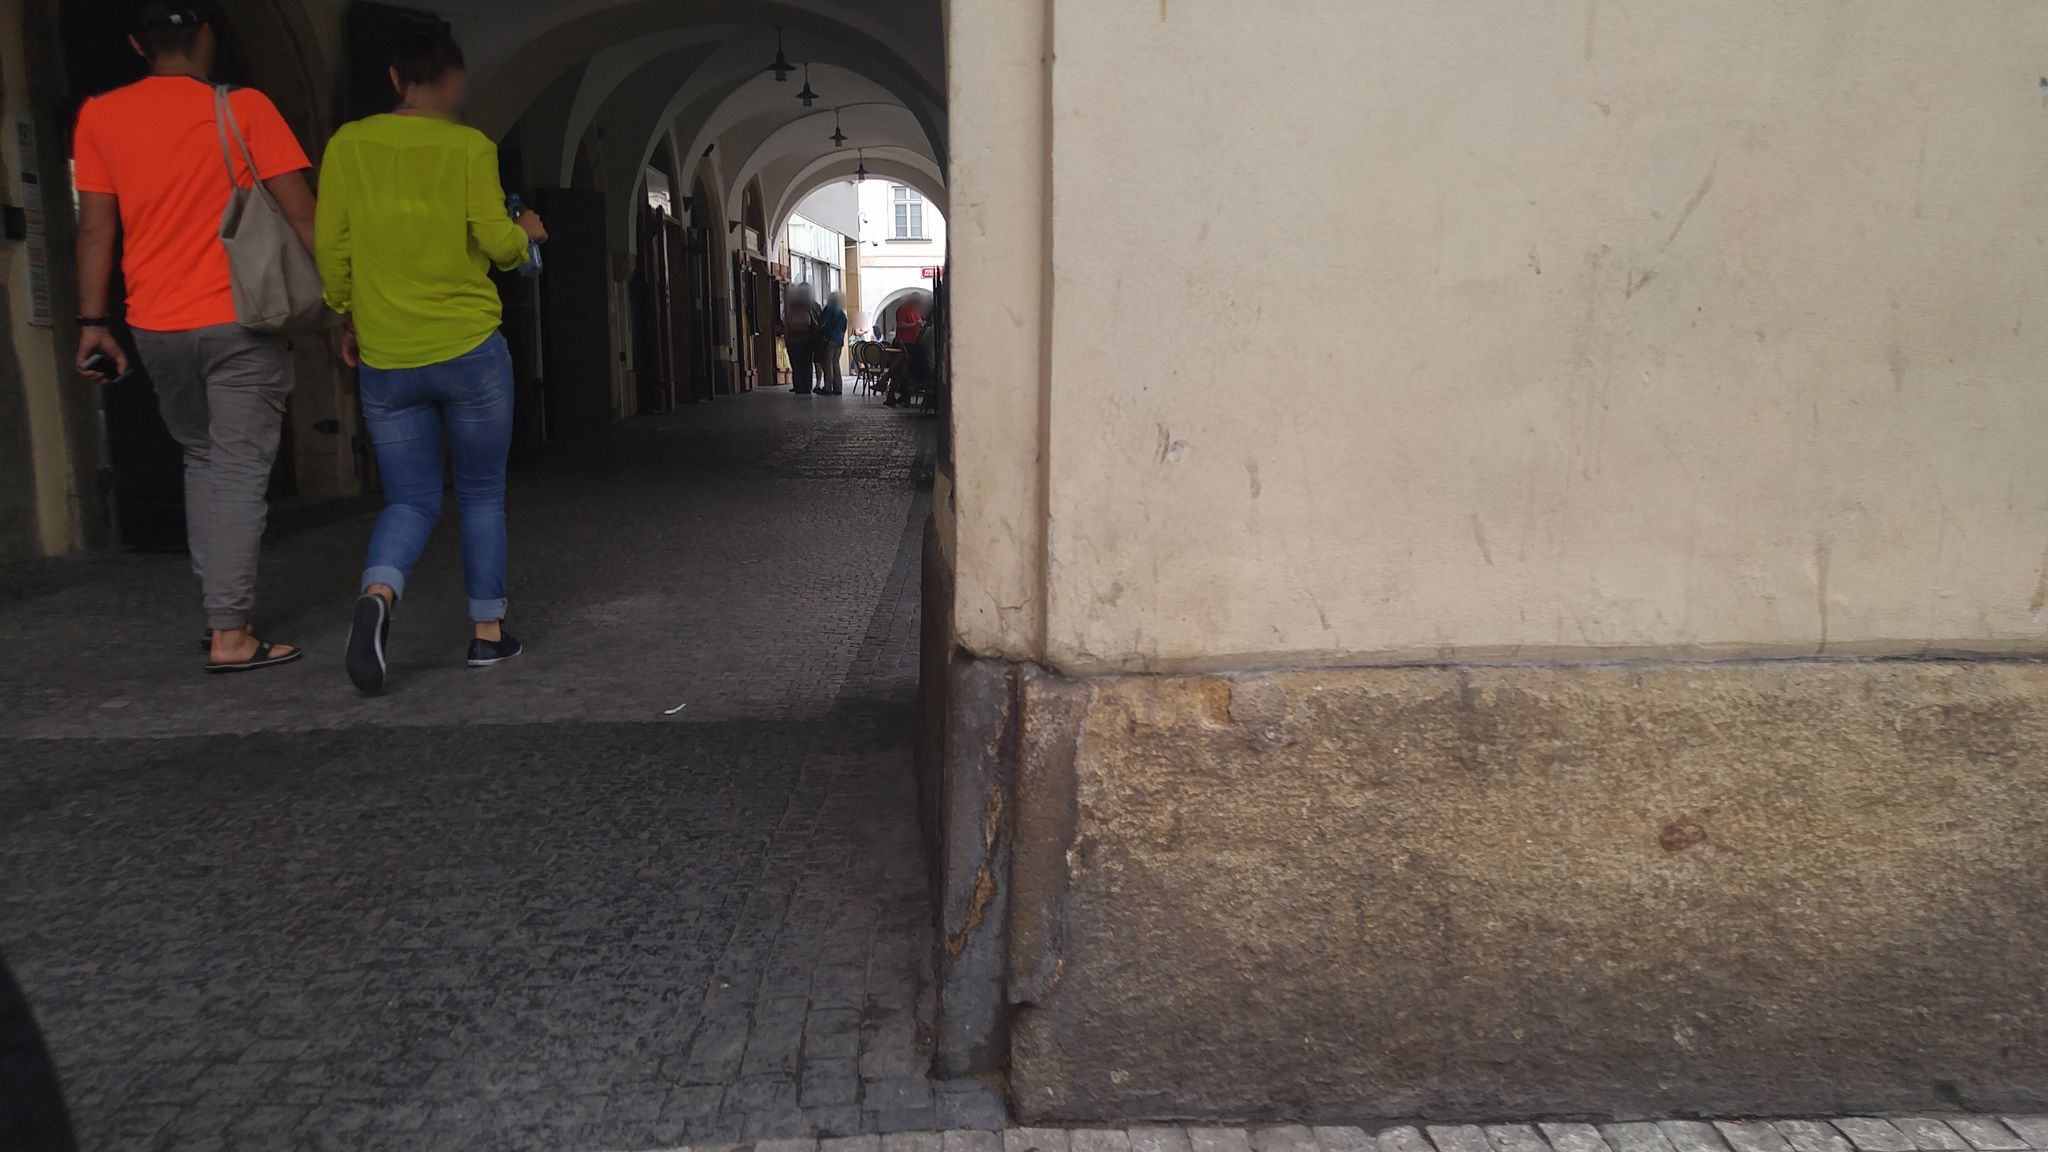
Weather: snowy
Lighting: day
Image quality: slightly poor
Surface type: walking surface
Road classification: footway
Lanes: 2
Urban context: urban centre
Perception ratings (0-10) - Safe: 6.47, Lively: 2.13, Beautiful: 2.2, Boring: 6.06, Depressing: 4.68, Wealthy: 4.36